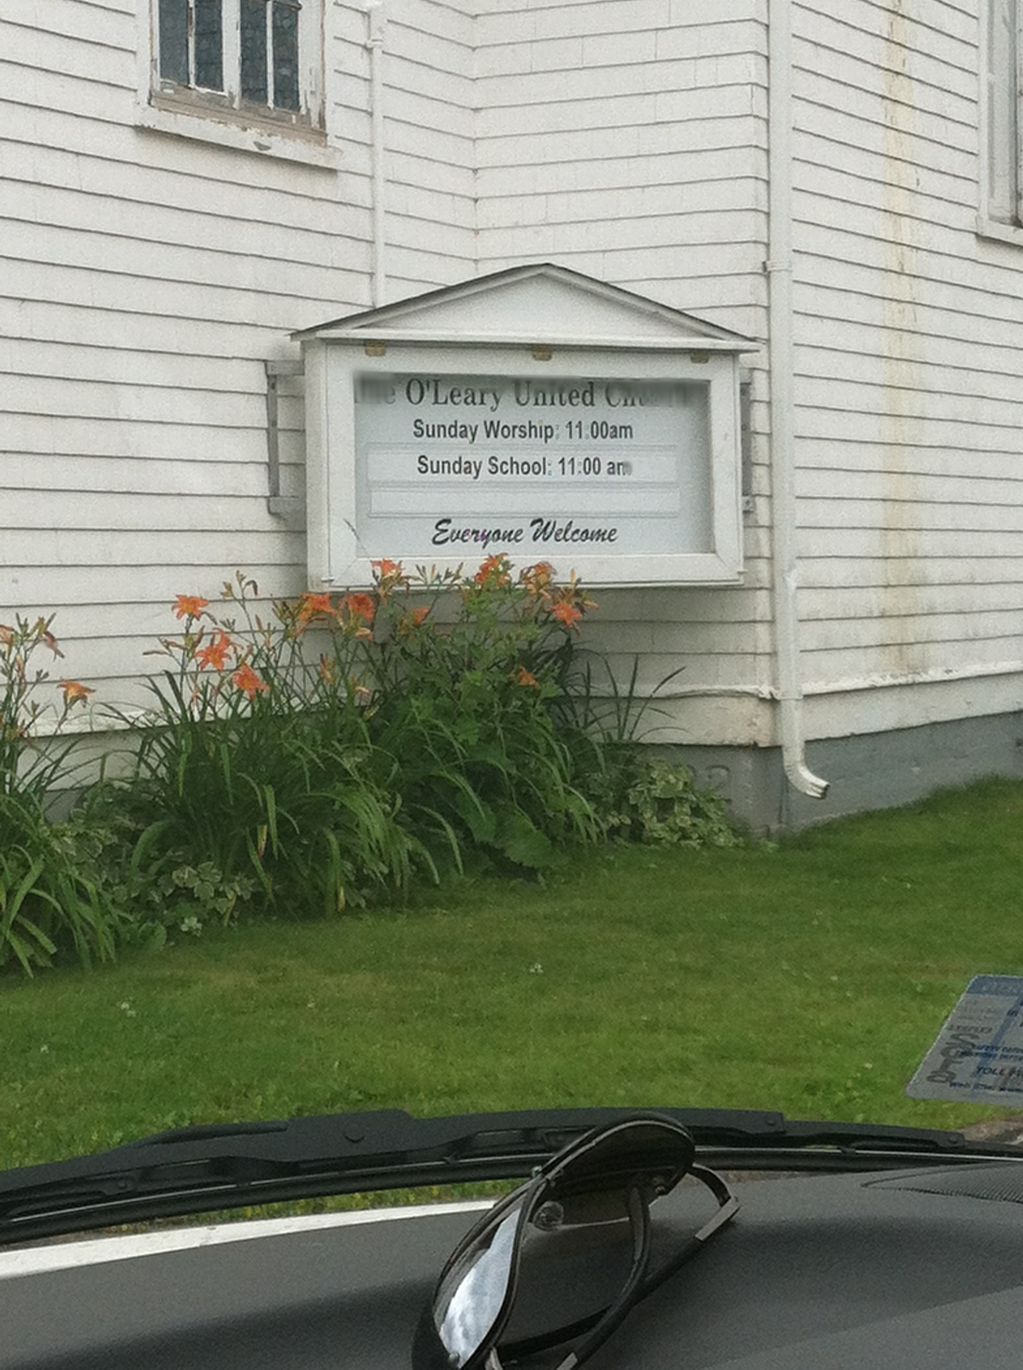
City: charlottetown